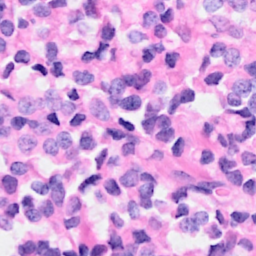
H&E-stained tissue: Breast